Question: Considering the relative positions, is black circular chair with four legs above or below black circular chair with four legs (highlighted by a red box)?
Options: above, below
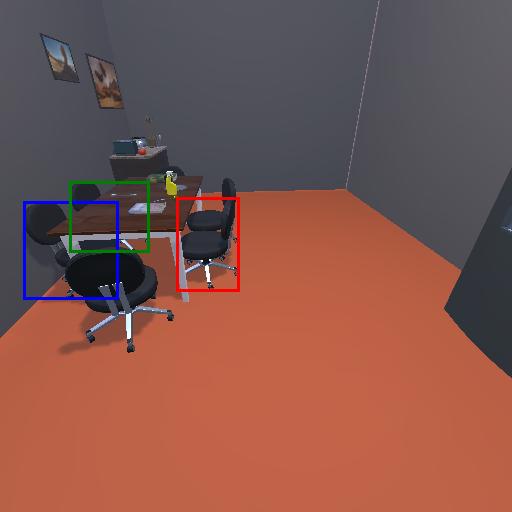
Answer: above